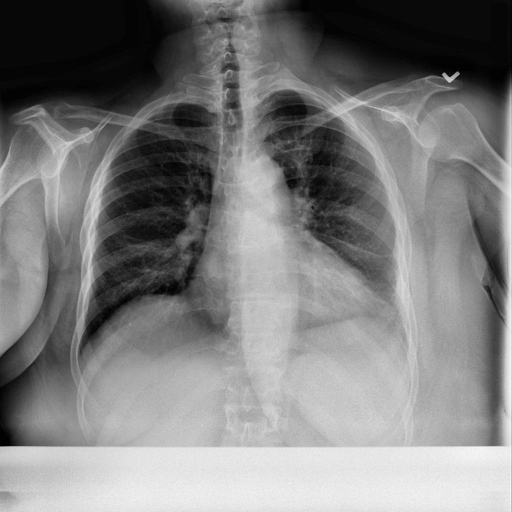
Finding: NORMAL